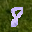
Label: 8